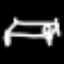
Label: bed